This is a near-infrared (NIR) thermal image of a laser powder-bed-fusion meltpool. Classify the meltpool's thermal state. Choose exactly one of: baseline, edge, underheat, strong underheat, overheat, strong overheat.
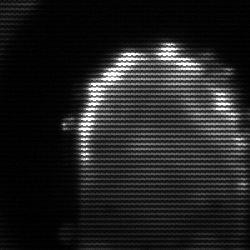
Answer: baseline